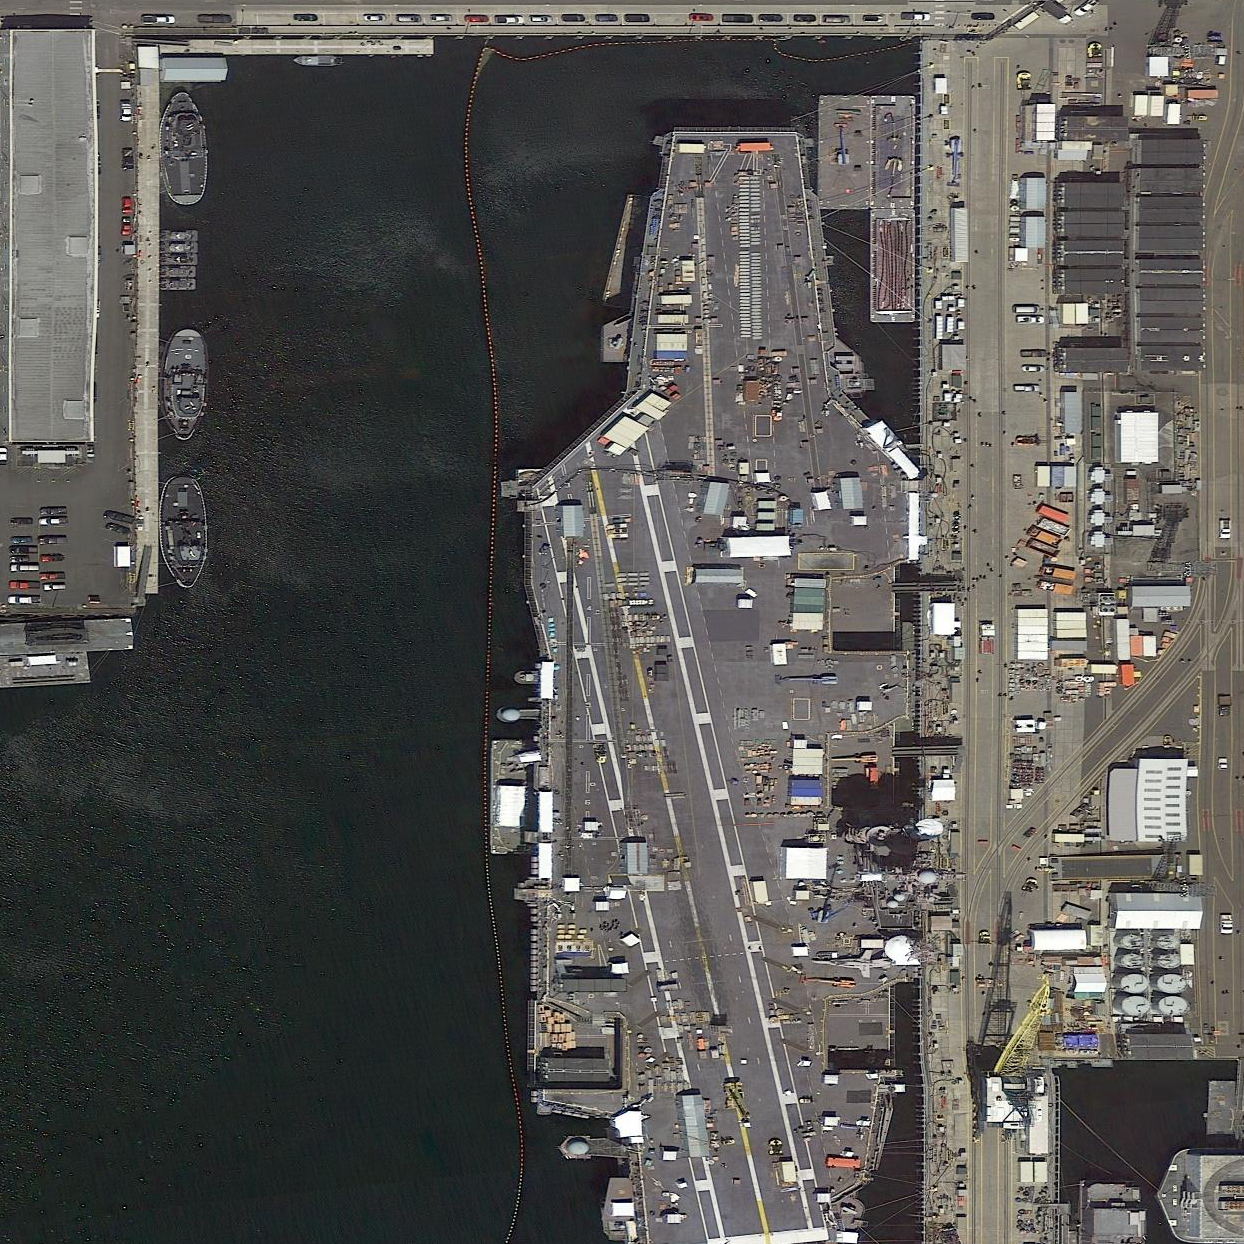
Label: aircraft_carrier